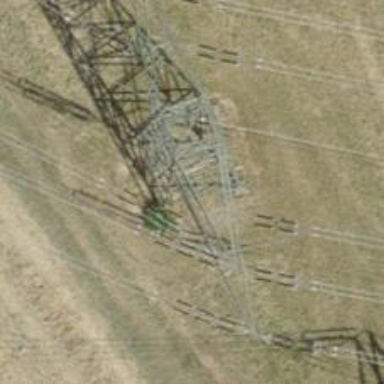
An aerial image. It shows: Power line with three cables.